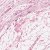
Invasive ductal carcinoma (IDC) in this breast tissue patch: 0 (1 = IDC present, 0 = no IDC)